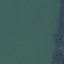
Land use / land cover: SeaLake